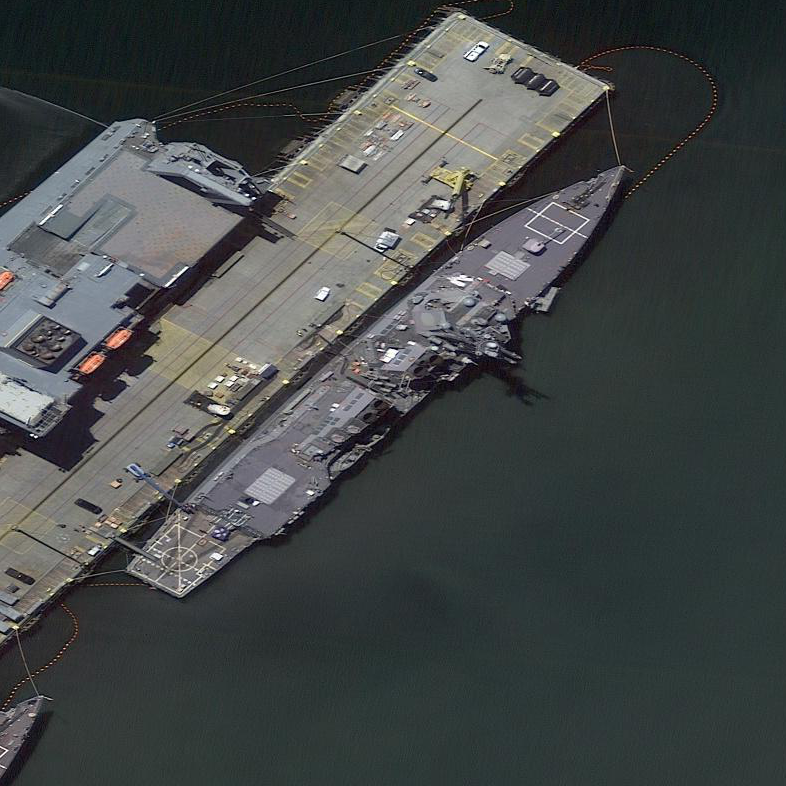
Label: destroyer